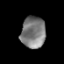
Tissue: prostate
Cell type: T cells
Senescence score: 0.3155
Nuclear area (px): 760
Mean DAPI intensity: 123.3